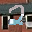
Label: 2